六年级 · 立体几何学
一个圆柱高 8 厘米, 截下 2 厘米长的一段小圆柱后, 圆柱的表面积减少了
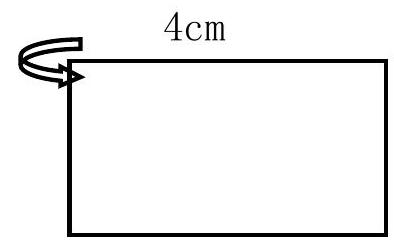
答案: 25.12 \div 2=12.56 \quad(12.56 \div 3.14 \div 2)^{2} 	imes 3.14 	imes 2+12.56 	imes 8 \quad=125.6 \mathrm{~cm}^{2}$